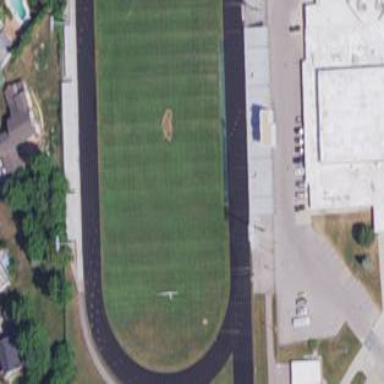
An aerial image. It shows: American football pitch for leisure and sport activities.